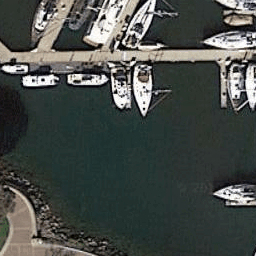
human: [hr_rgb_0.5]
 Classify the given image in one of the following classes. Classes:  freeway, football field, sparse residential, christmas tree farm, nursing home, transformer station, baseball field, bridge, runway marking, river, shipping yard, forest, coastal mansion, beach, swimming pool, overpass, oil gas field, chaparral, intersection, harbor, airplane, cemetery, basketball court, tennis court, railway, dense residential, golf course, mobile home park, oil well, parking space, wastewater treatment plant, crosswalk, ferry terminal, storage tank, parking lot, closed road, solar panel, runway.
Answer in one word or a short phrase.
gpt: harbor